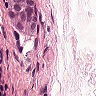
Metastatic tissue present: yes